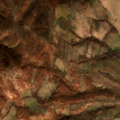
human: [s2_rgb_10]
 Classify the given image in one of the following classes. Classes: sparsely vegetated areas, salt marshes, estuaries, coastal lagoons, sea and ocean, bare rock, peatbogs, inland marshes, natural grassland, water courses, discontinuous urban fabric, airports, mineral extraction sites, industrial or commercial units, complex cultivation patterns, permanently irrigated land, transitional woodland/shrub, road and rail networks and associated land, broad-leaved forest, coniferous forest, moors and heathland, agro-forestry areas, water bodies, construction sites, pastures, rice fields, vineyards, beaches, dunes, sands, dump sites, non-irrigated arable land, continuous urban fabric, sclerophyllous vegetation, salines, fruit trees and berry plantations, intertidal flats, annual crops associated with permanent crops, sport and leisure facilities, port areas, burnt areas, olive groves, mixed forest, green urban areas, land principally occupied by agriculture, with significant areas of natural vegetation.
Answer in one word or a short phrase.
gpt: pastures, complex cultivation patterns, land principally occupied by agriculture, with significant areas of natural vegetation, broad-leaved forest, transitional woodland/shrub